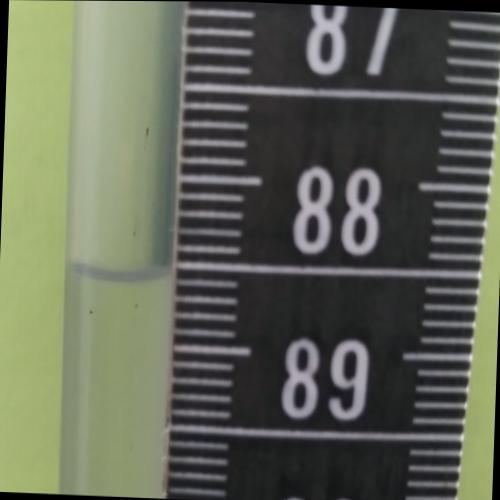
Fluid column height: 88.6 cm